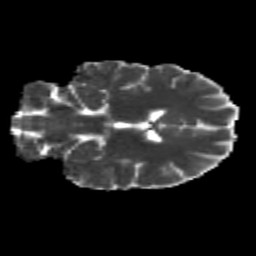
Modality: MD
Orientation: coronal
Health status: healthy
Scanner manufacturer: siemens
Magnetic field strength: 3 T
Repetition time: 12 s
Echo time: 0.092 s